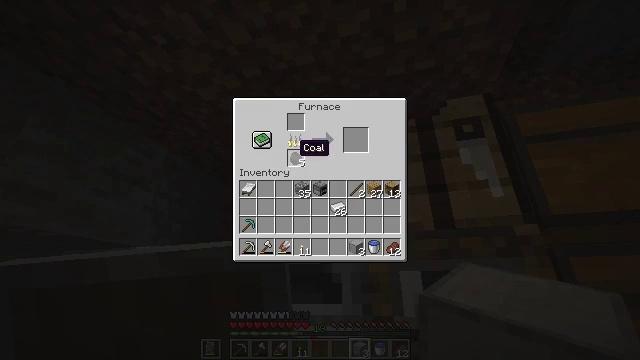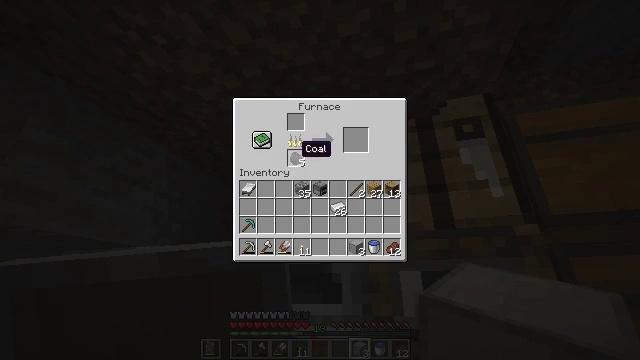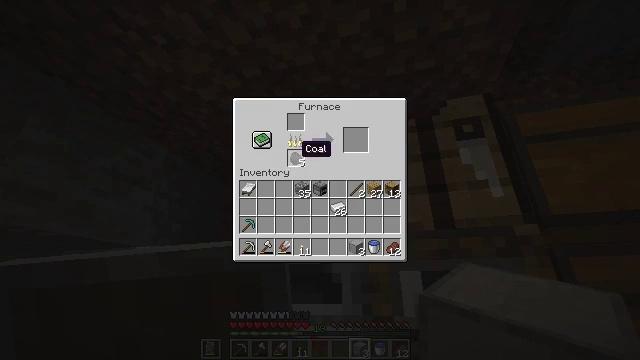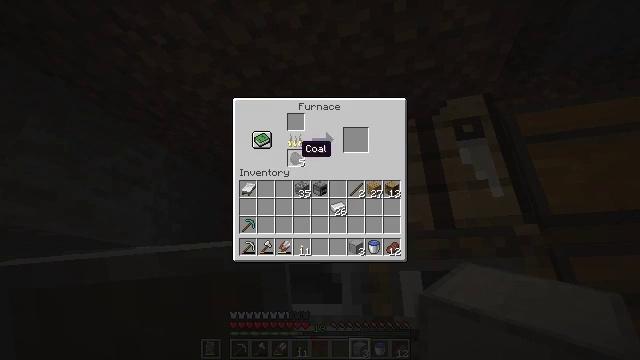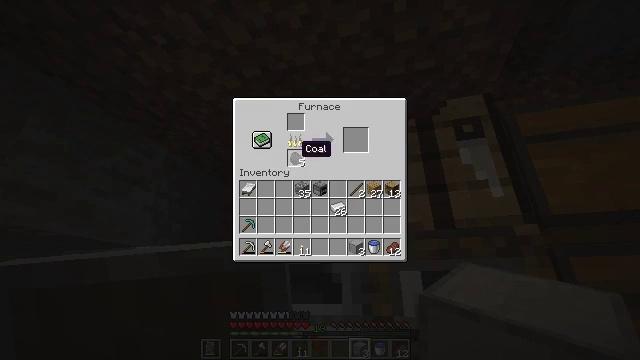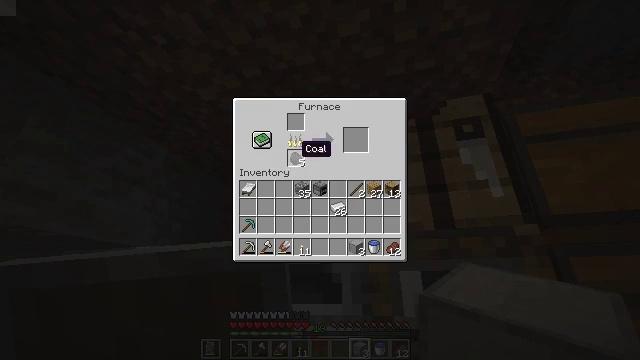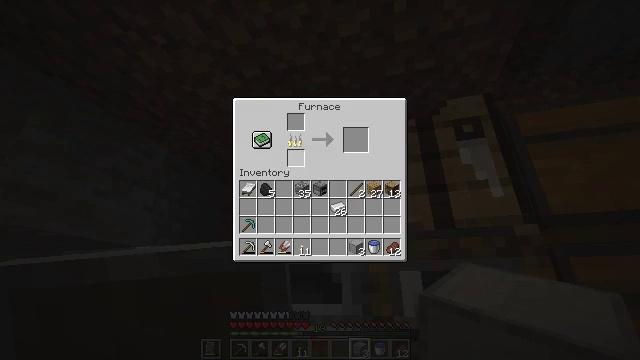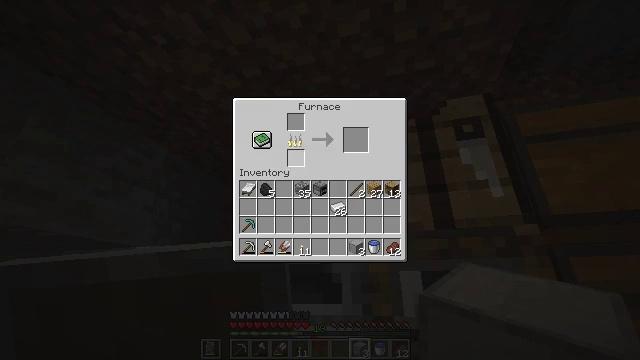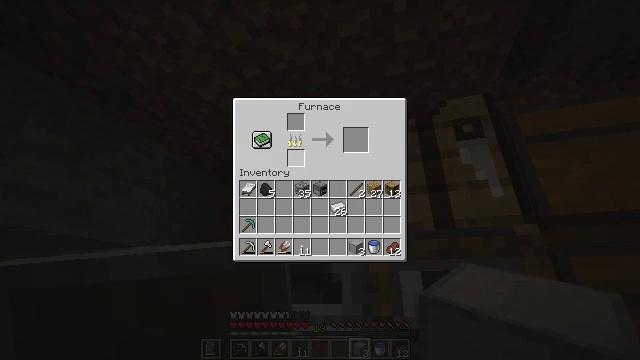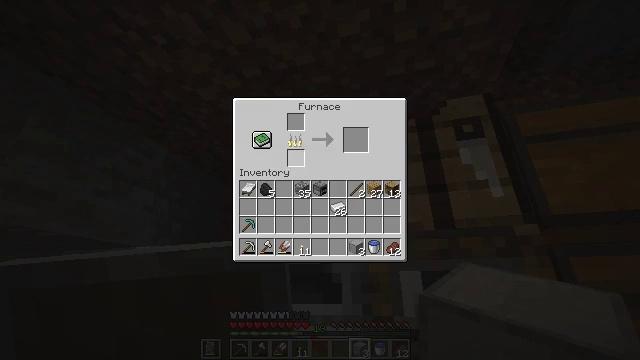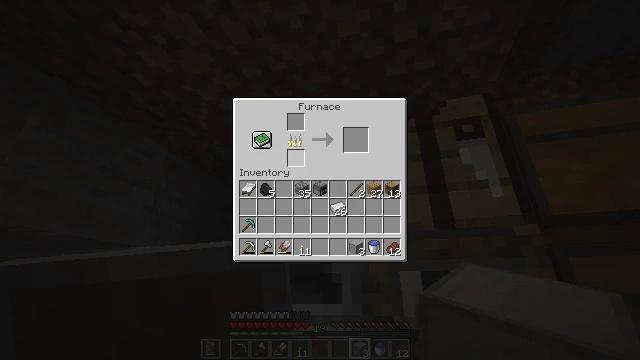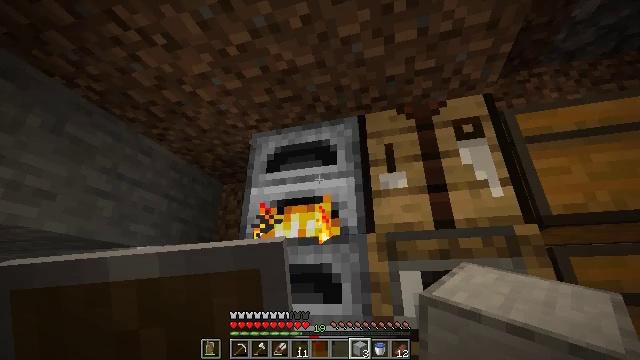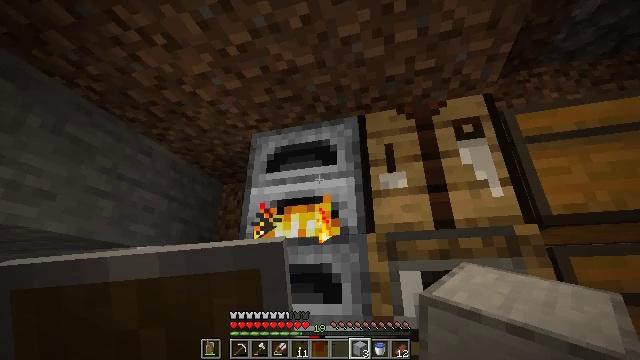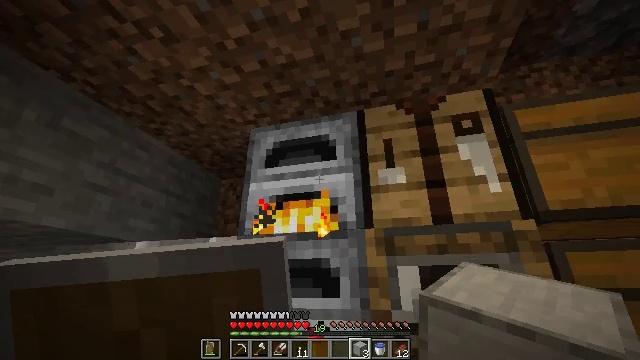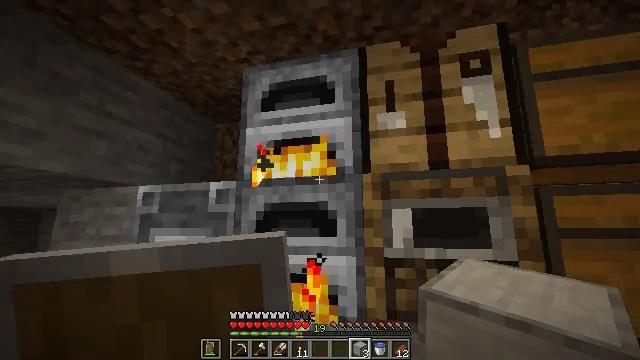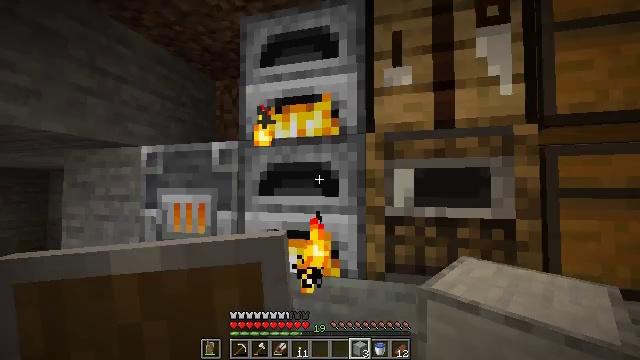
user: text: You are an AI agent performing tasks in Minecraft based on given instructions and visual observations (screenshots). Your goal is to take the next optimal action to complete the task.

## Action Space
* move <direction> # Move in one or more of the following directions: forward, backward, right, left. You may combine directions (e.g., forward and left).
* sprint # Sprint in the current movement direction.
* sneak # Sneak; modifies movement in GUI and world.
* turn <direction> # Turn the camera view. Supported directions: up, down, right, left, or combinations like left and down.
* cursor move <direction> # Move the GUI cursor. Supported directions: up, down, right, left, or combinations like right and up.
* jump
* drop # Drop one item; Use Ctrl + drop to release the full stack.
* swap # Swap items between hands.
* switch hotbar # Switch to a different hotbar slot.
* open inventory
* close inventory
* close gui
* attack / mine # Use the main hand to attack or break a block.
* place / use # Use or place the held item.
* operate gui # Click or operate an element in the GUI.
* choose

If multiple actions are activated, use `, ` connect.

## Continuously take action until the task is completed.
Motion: motion action
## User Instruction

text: Craft a blast furnace.
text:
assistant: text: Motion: no_op
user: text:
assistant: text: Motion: no_op
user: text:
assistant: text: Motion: no_op
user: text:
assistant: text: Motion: sneak
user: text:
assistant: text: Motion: sneak
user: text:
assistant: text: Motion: sneak, operate gui
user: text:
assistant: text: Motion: sneak, operate gui
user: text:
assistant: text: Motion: sneak
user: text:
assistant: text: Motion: sneak
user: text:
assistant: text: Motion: sneak
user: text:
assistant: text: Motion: no_op
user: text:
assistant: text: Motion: close gui
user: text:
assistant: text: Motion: turn down
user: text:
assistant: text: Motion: turn down
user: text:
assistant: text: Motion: turn down
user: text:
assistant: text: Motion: turn down, use / place
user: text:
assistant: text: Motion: use / place
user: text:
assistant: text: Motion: use / place
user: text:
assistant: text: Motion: use / place
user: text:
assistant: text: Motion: no_op
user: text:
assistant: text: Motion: sneak, open gui
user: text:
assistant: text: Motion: sneak
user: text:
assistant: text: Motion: sneak, cursor move down
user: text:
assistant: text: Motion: sneak, cursor move down
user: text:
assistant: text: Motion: sneak
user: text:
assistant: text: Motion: sneak
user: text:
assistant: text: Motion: sneak
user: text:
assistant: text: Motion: sneak, cursor move left and up
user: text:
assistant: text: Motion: sneak, cursor move left and up
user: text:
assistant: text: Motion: sneak